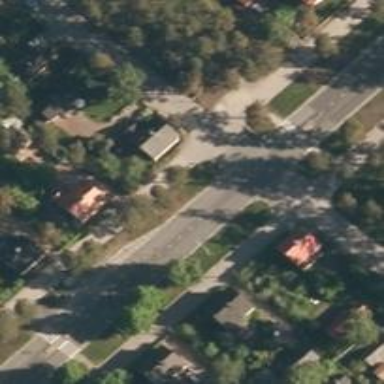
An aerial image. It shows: Road with "give way" sign.